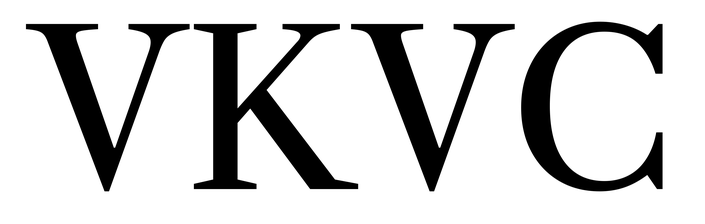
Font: LibreCaslonText_Regular